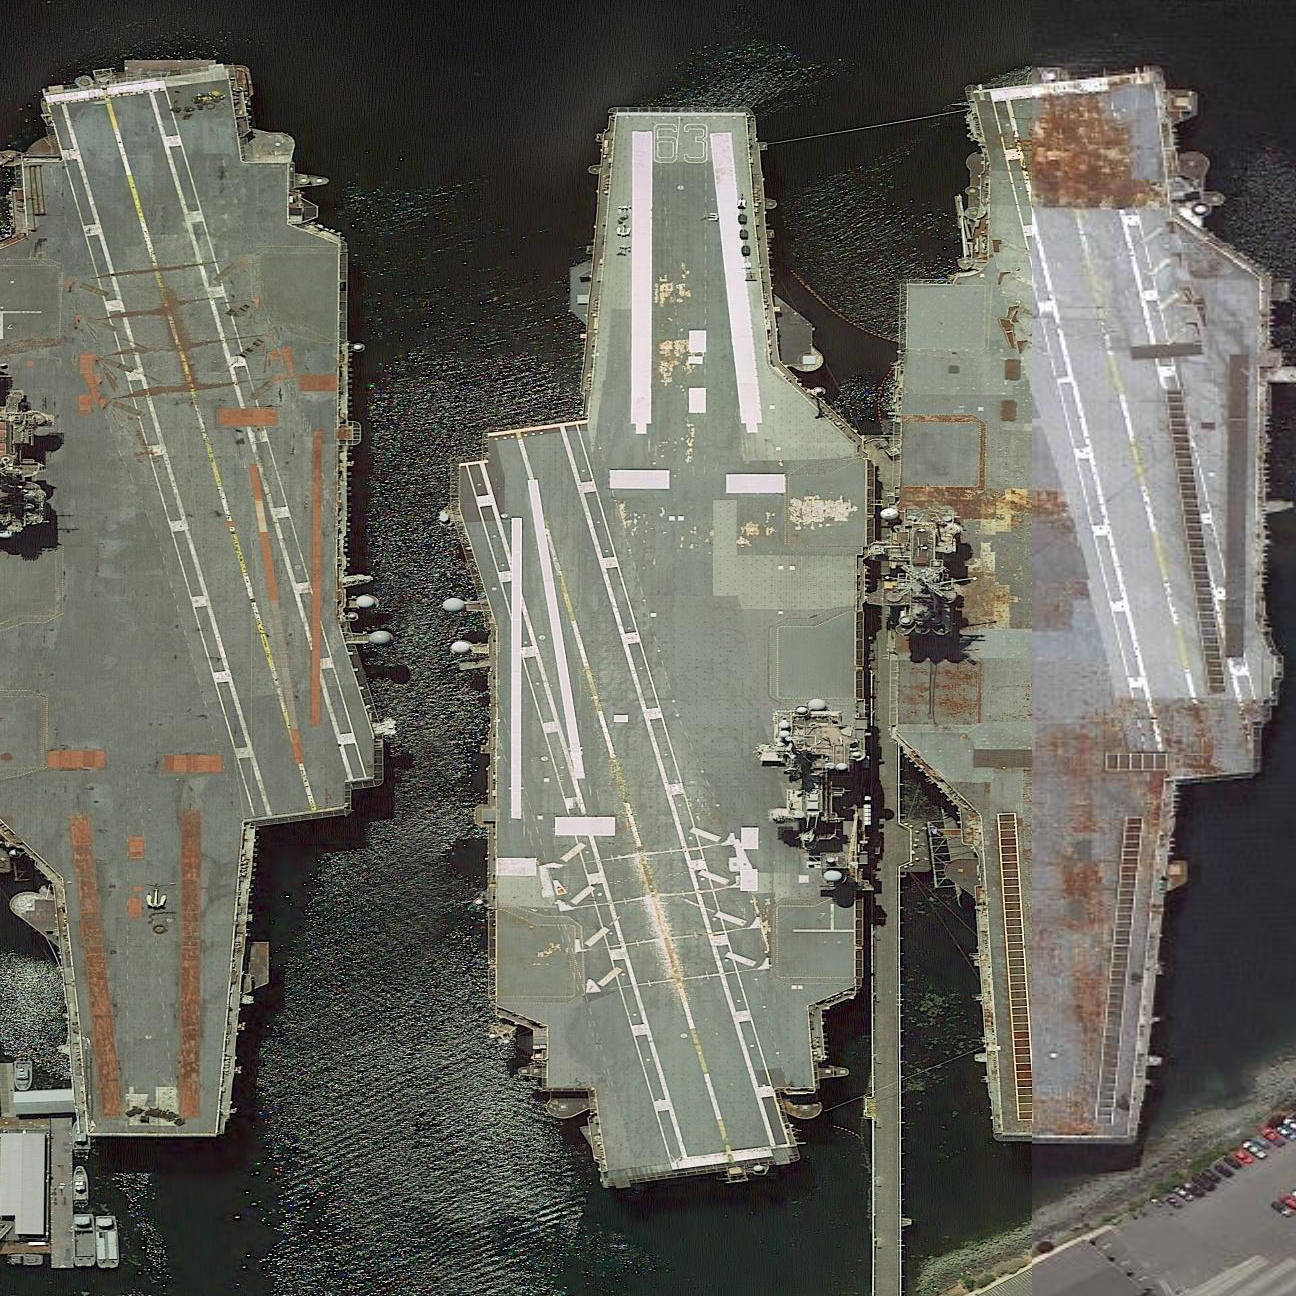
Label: aircraft_carrier